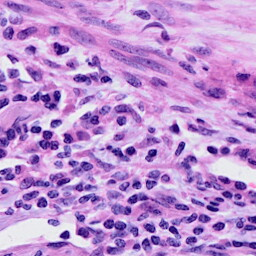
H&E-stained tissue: Cervix